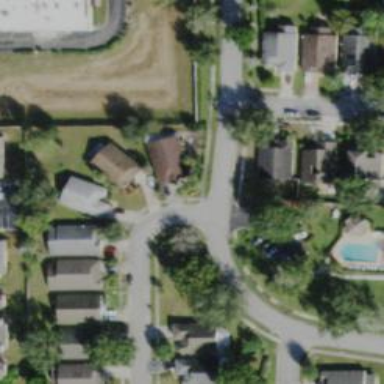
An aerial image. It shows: Residential road with sidewalk on the left.